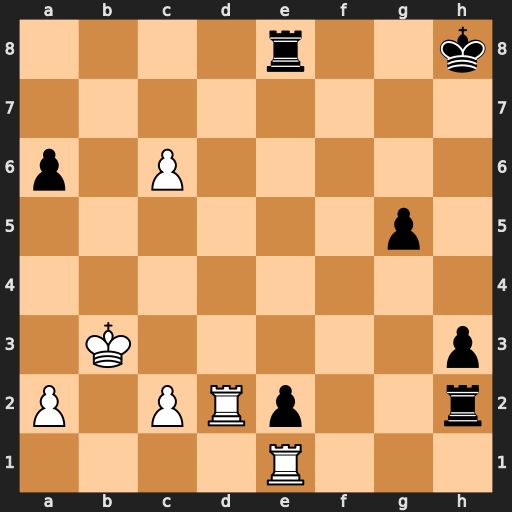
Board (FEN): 4r2k/8/p1P5/6p1/8/1K5p/P1PRp2r/4R3
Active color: w
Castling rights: -
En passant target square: -
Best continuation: c7 Rf2 Rd8 Rff8 c8=Q